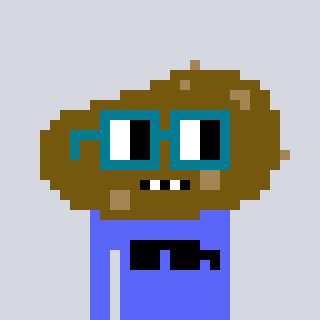
a pixel art character with square dark green glasses, a potato-shaped head and a purple-colored body on a cool background